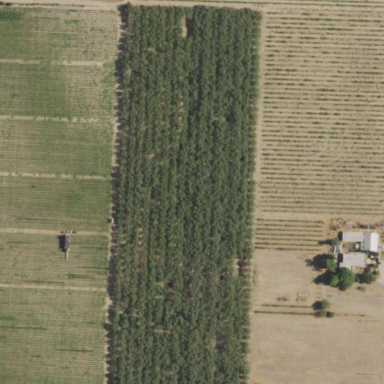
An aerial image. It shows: Orchard filled with almond trees.